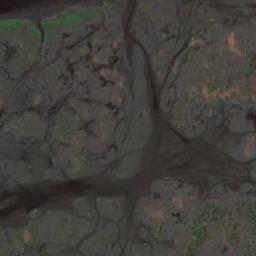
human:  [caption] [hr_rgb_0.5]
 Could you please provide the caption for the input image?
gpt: The wetland consists of bare land, Green plants, Dry plants and water .

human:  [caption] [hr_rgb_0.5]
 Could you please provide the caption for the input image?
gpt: There are two lakes of similar size in this wetland .

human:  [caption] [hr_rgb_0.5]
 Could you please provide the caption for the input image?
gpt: Many waters of different sizes are surrounded by wetlands .

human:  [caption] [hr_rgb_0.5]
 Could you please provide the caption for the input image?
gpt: There are a few brown bare lands in the river in a wetland with sparse green plants on the bare lands .

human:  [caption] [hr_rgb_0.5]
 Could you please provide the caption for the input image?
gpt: There are some water areas on the wetland .